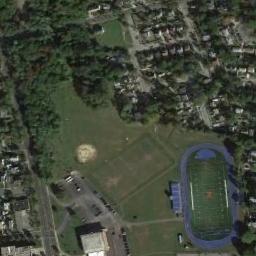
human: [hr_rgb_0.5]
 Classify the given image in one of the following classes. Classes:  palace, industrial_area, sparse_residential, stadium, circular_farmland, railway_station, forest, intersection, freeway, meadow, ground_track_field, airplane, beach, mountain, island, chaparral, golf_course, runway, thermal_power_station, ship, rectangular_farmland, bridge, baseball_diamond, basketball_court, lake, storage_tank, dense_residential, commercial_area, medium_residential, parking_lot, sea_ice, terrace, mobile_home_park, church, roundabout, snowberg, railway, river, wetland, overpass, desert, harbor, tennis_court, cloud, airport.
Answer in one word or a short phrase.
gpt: ground_track_field